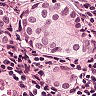
Metastatic tissue present: yes